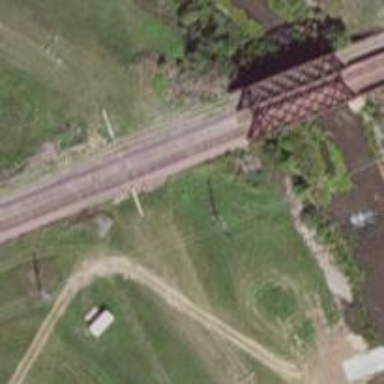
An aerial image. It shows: Truss bridge carrying railway tracks.